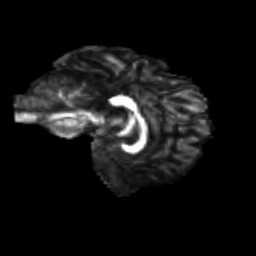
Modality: FA
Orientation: sagittal
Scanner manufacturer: siemens
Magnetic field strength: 3 T
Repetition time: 9.2 s
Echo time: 0.084 s